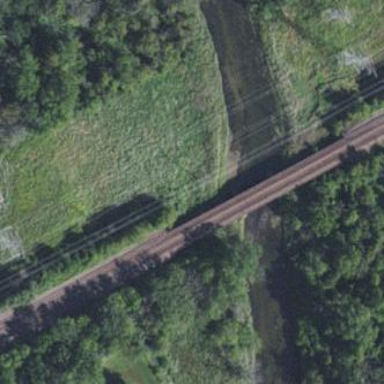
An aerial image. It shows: Man-made bridge.